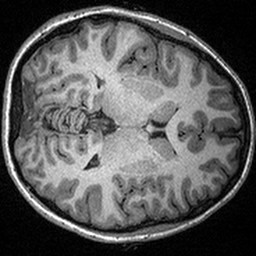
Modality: T1w
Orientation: axial
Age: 25
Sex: female
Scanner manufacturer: siemens
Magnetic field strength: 3 T
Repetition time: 2.3 s
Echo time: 0.00298 s